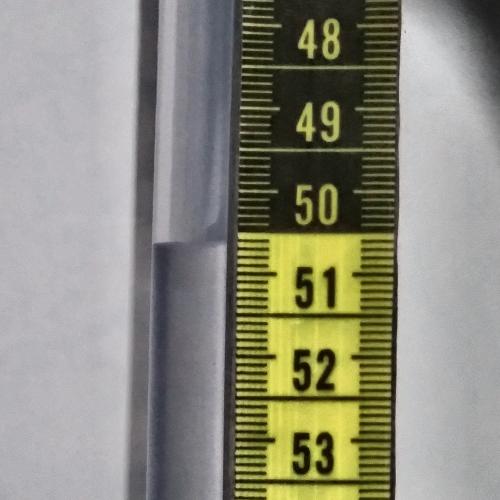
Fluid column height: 50.6 cm